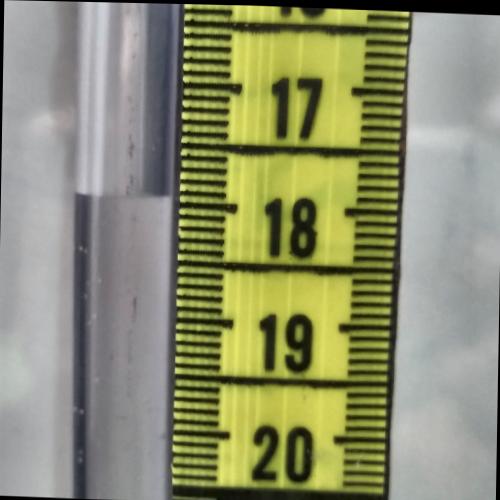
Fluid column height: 17.9 cm